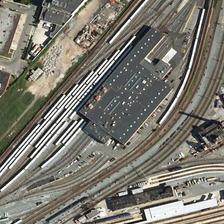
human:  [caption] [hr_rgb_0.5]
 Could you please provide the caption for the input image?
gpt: there is a huge rectangular building situated in the ceter of rails of white rails .

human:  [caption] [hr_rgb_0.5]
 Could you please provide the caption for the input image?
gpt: here lies a railway station with black roof and many white trains stay outside it .

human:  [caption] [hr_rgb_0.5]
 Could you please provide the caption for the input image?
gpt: there is a huge rectangular building situated in the ceter of rails of white rails .

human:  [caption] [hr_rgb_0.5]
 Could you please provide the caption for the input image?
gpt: there is a huge rectangular building situated in the ceter of rails of white rails .

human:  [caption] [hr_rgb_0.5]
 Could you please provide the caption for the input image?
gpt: many buildings are in two sides of a railway station .